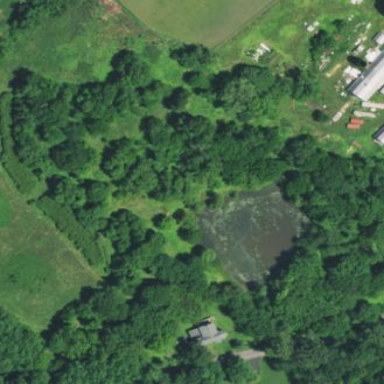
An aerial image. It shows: Serene pond surrounded by nature.